Question: Working on an project which has variety of functionality in it such as,
- - - -

Here are the list of files used in the project
This is needed by the google translator
'''
1.<script type="text/javascript" src="//ajax.googleapis.com/ajax/libs/jquery/1.7/jquery.min.js"></script>
2. <script type="text/javascript" src="//jquery-translate.googlecode.com/files/jquery.translate-1.3.7.min.js"></script>
3. <script type="text/javascript" src="/scripts/jQuery/jquery.cookie.js"></script>
4. <script type="text/javascript" src="/scripts/jquery.bt.js"></script>
5. <script type="text/javascript" src="/scripts/jquery-ui-1.8.21.custom.min.js"></script>
6. <script type="text/javascript" src="/fancybox/jquery.fancybox.pack.js"></script>
7. <script type="text/javascript" src="/scripts/common.js"></script>
'''
This one is for the slider
'''
1. <script type="text/javascript" src="/SliderBox/js/jquery-1.3.2.js"></script>
2. <script type="text/javascript" src="/SliderBox/js/jquery.galleriffic.js"></script>
3. <script type="text/javascript" src="/SliderBox/js/jquery.opacityrollover.js"></script>
'''
This is for the popup window
'''
1. <script type="text/javascript" src="/SliderBox/js/prototype.js"></script>
2. <script type="text/javascript" src="/SliderBox/js/effects.js"></script>
3. <script type="text/javascript" src="/SliderBox/js/lightwindow.js"></script>
4. <script type="text/javascript" src="/SliderBox/shadowbox/shadowbox.js"></script>
'''
This is needed by the horizontal menu
'''
1. <script type="text/javascript" src="./jquery-1.9.1.min.js"></script>
2. <script src="../scripts/jquery.als-1.1.min.js" type="text/javascript"></script>
3. <script src="../scripts/settingsEN.js" type="text/javascript"></script>
'''
'''
1. <script type="text/javascript" src="./jquery-1.9.1.min.js"></script>
2.<script type="text/javascript" src="//ajax.googleapis.com/ajax/libs/jquery/1.7/jquery.min.js"></script>
3. <script type="text/javascript" src="//jquery-translate.googlecode.com/files/jquery.translate-1.3.7.min.js"></script>
4. <script type="text/javascript" src="/scripts/jQuery/jquery.cookie.js"></script>
5. <script type="text/javascript" src="/scripts/jquery.bt.js"></script>
6. <script type="text/javascript" src="/scripts/jquery-ui-1.8.21.custom.min.js"></script>
7. <script type="text/javascript" src="/fancybox/jquery.fancybox.pack.js"></script>
8. <script type="text/javascript" src="/scripts/common.js"></script>
9. <script type="text/javascript" src="/SliderBox/js/jquery.galleriffic.js"></script>
10. <script type="text/javascript" src="/SliderBox/js/jquery.opacityrollover.js"></script>
11.<script type="text/javascript" src="/SliderBox/js/prototype.js"></script>
12. <script type="text/javascript" src="/SliderBox/js/effects.js"></script>
13. <script type="text/javascript" src="/SliderBox/js/lightwindow.js"></script>
14. <script type="text/javascript" src="/SliderBox/shadowbox/shadowbox.js"></script>
15.<script src="../scripts/jquery.als-1.1.min.js" type="text/javascript"></script>
16. <script src="../scripts/settingsEN.js" type="text/javascript"></script>
'''
I have tried all these
<URL>
<URL>
<URL>
I have tried all these
'''
<script type="text/javascript" src="other_lib.js"></script>
<script type="text/javascript" src="jquery.js"></script>
<script type="text/javascript">
$.noConflict();
// Code that uses other library's $ can follow here.
</script>
'''
or
'''
<script type="text/javascript" src="other_lib.js"></script>
<script type="text/javascript" src="jquery.js"></script>
<script type="text/javascript">
$.noConflict();
jQuery(document).ready(function($) {
// Code that uses jQuery's $ can follow here.
});
// Code that uses other library's $ can follow here.
</script>
'''
or
'''
jQuery.noConflict();
(function($) {
$(function() {
// more code using $ as alias to jQuery
});
})(jQuery);
// other code using $ as an alias to the other library
'''
but still not able to get the Solution
When I remove this code of slider, every thing works fine , no errors but the slider will not work
'''
<!--script for slider--->
<script type="text/javascript">
jQuery(document).ready(function($) {
// We only want these styles applied when javascript is enabled
$('div.navigation').css({'width' : '', 'float' : 'right'});
$('div.content').css('display', 'block');
// Initially set opacity on thumbs and add
// additional styling for hover effect on thumbs
var onMouseOutOpacity = 0.67;
$('#thumbs ul.thumbs li').opacityrollover({
mouseOutOpacity: onMouseOutOpacity,
mouseOverOpacity: 1.0,
fadeSpeed: 'fast',
exemptionSelector: '.selected'
});
// Initialize Advanced Galleriffic Gallery
var gallery = $('#thumbs').galleriffic({
delay: 2500,
numThumbs: 15,
preloadAhead: 10,
enableTopPager: true,
enableBottomPager: true,
maxPagesToShow: 7,
imageContainerSel: '#slideshow',
controlsContainerSel: '#controls',
captionContainerSel: '#caption',
loadingContainerSel: '#loading',
renderSSControls: true,
renderNavControls: true,
random: true,
prevLinkText: '',
nextLinkText: '',
nextPageLinkText: '',
playLinkText: '',
pauseLinkText: '',
prevPageLinkText: '',
enableHistory: false,
autoStart: false,
syncTransitions: true,
defaultTransitionDuration: 900,
onSlideChange: function(prevIndex, nextIndex) {
// 'this' refers to the gallery, which is an extension of $('#thumbs')
this.find('ul.thumbs').children()
.eq(prevIndex).fadeTo('fast', onMouseOutOpacity).end()
.eq(nextIndex).fadeTo('fast', 1.0);
},
onPageTransitionOut: function(callback) {
this.fadeTo('fast', 0.0, callback);
},
onPageTransitionIn: function() {
this.fadeTo('fast', 1.0);
}
});
});
</script>
<!--script end--->
'''
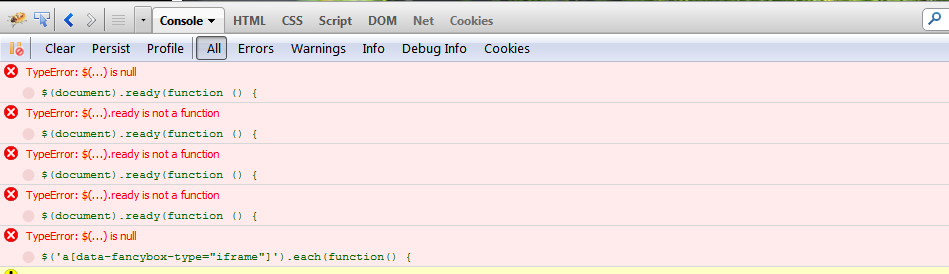
Answer: '''
1)<script type="text/javascript" src="//ajax.googleapis.com/ajax/libs/jquery/1.7/jquery.min.js"></script>
2)<script type="text/javascript" src="//jquery-translate.googlecode.com/files/jquery.translate-1.3.7.min.js"></script>
3)<script type="text/javascript" src="/scripts/jQuery/jquery.cookie.js"></script>
4)<script type="text/javascript" src="/scripts/jquery.bt.js"></script>
5)<script type="text/javascript" src="/fancybox/jquery.fancybox.pack.js"></script>
6)<script type="text/javascript" src="/scripts/common.js"></script>
7)<script src="/scripts/jQuery/insert_active_flash.js" type="text/javascript"></script>
8)<script type="text/javascript" src="/SliderBox/js/jquery.galleriffic.js"></script>
9)<script type="text/javascript" src="/SliderBox/js/jquery.opacityrollover.js"></script>
10)<script type="text/javascript" src="/SliderBox/shadowbox/shadowbox.js"></script>
11)<script type="text/javascript" src="/scripts/jquery.als-1.1.min.js"></script>
12)<script type="text/javascript" src="/scripts/settingsEN.js"></script>
'''
The minified version javascript where having conflict with prototype.js. I just removed the prototype.js file and arranged all reference file in sequence []